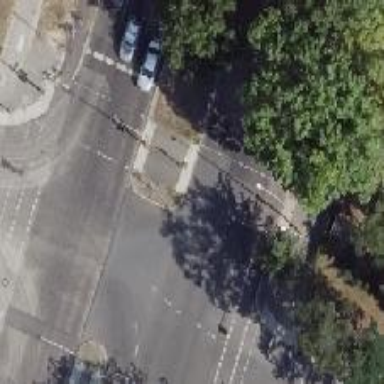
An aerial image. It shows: Footway crossing with traffic signals and central island.